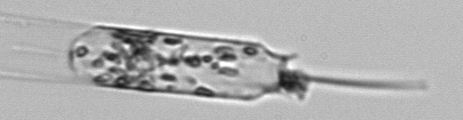
Label: Ditylum_brightwellii